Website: lowes
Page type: customer-info-address
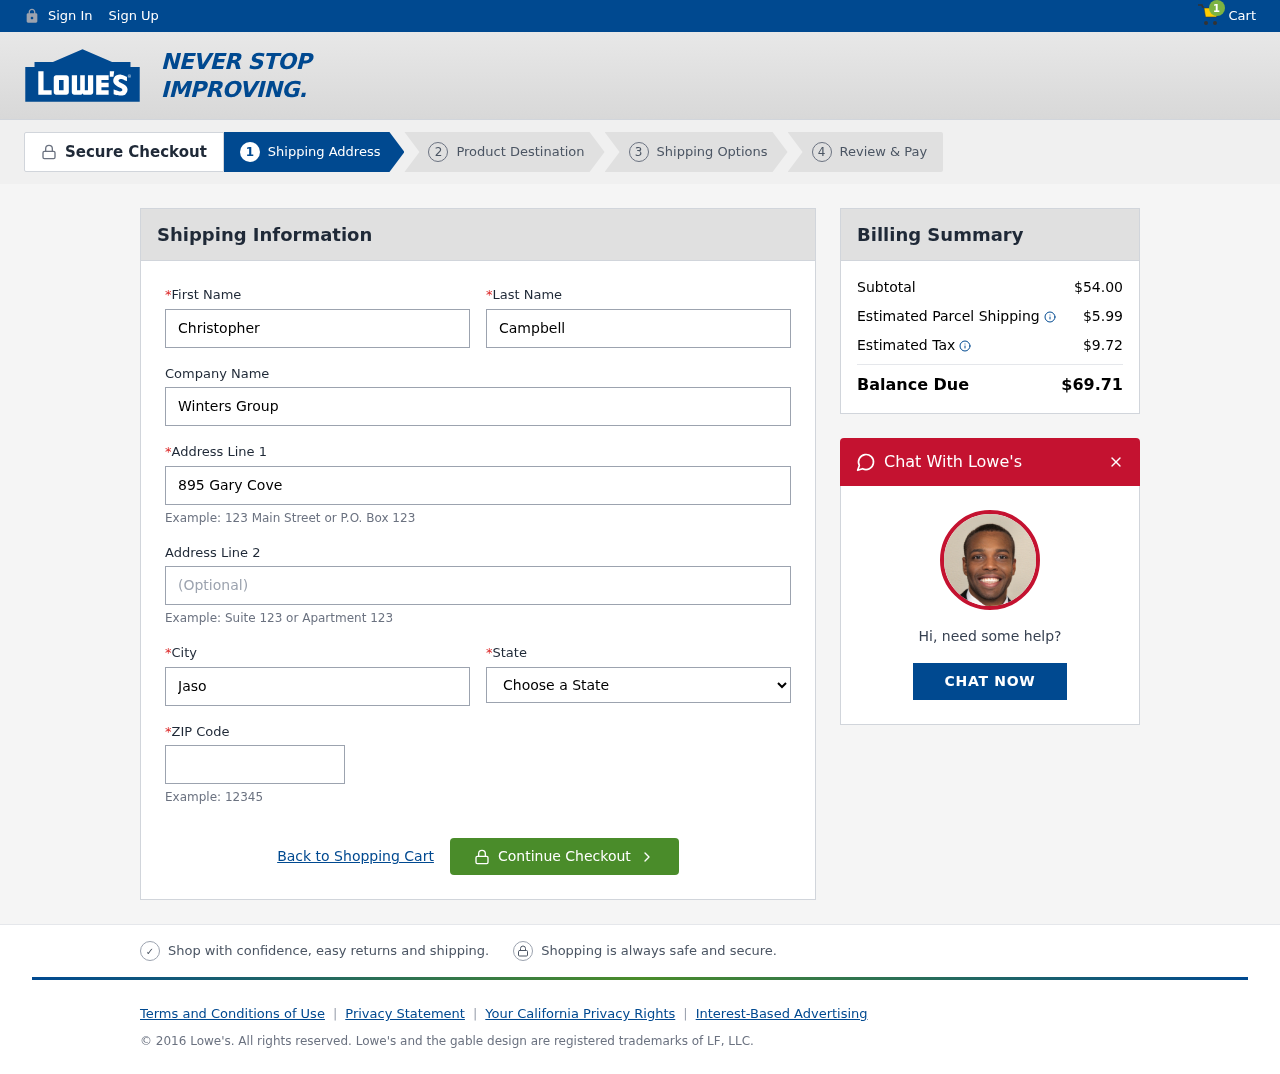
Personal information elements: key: PII_CITY
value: Jasonfort
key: PII_COMPANY
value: Winters Group
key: PII_FIRSTNAME
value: Christopher
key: PII_LASTNAME
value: Campbell
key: PII_POSTCODE
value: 51969
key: PII_STATE
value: South Dakota
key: PII_STREET
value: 895 Gary Cove
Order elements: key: ORDER_NUM_ITEMS
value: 1
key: ORDER_SUBTOTAL
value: $54.00
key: ORDER_SHIPPING_COST
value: $5.99
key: ORDER_TAX
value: $9.72
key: ORDER_TOTAL
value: $69.71